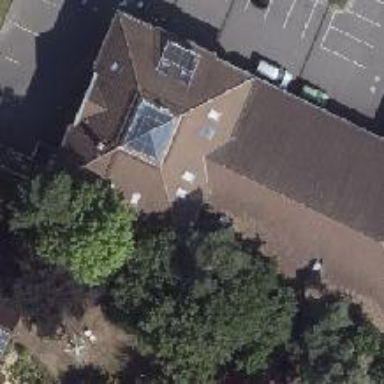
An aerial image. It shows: Community centre.